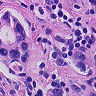
Metastatic tissue present: yes